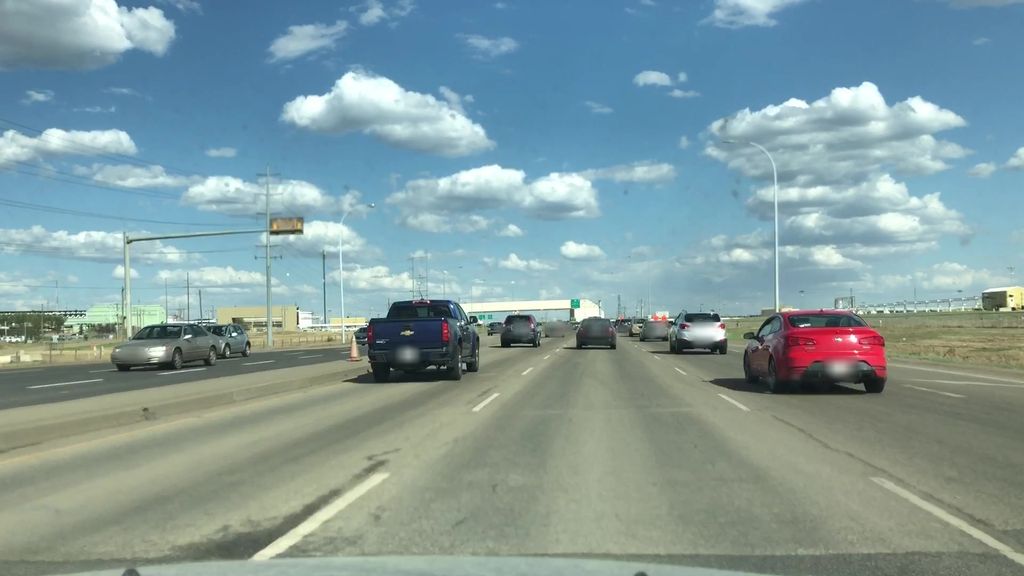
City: edmonton